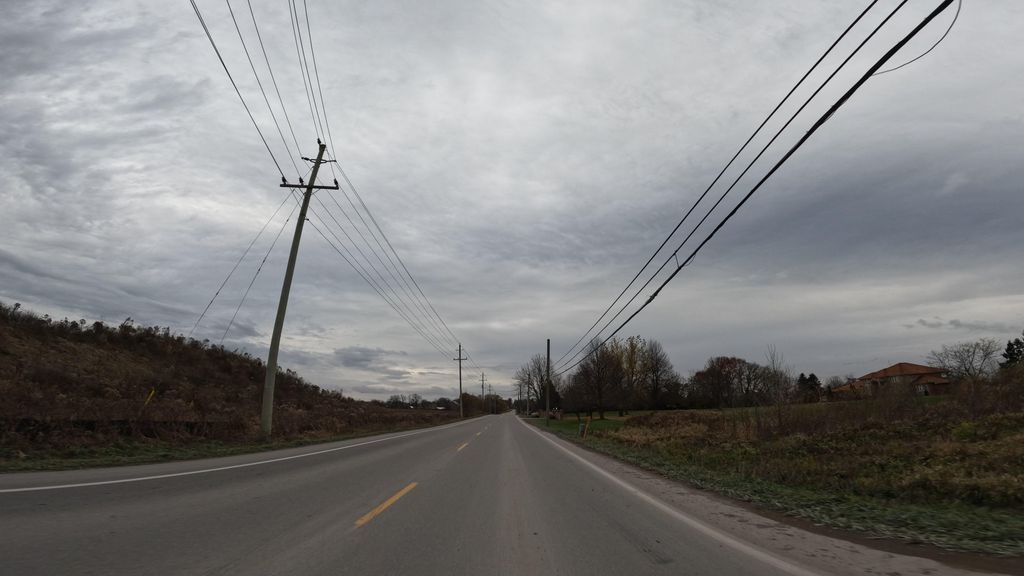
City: hamilton